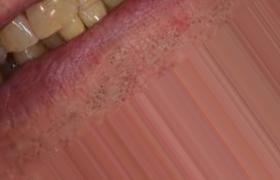
Condition: Tooth Discoloration